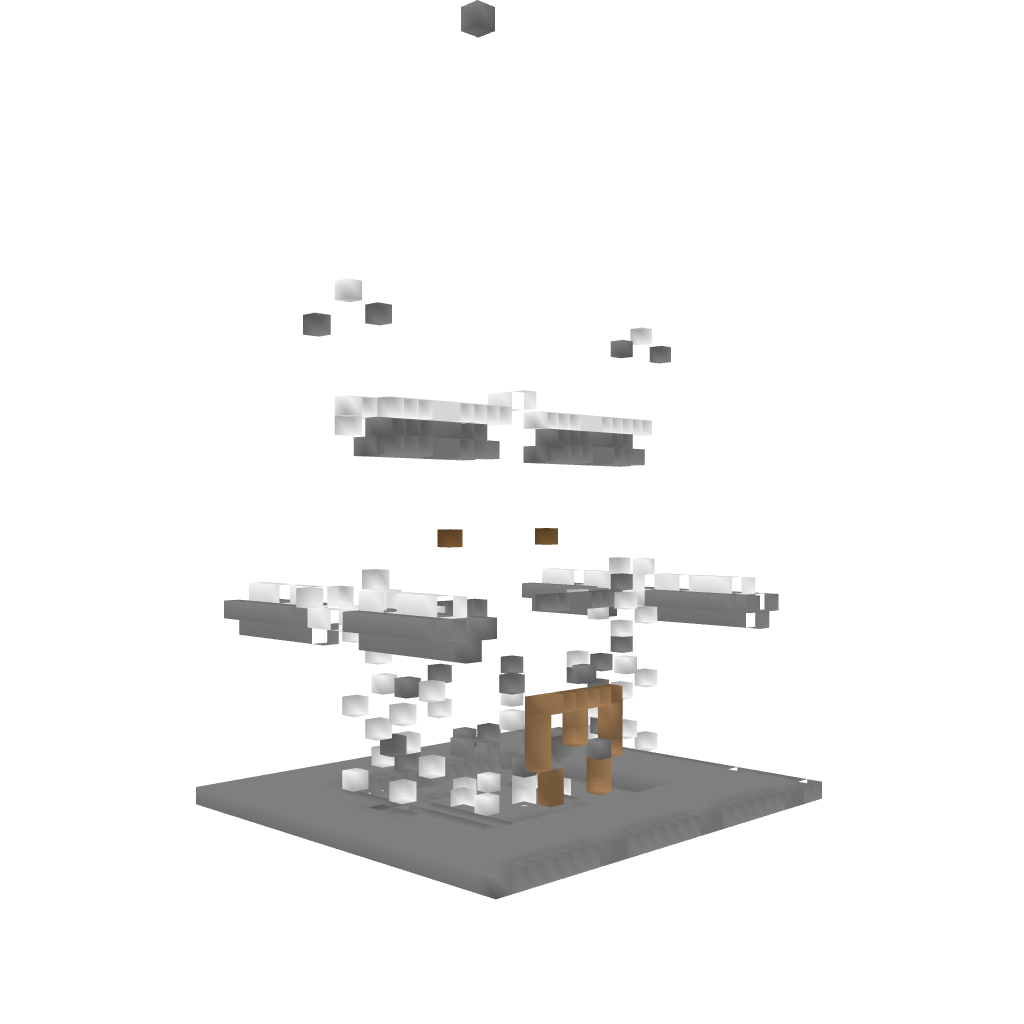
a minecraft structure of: A Majestic Tower bad low quality